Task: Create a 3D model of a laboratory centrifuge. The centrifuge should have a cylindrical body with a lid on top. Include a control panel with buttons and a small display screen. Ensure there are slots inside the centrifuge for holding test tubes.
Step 381:
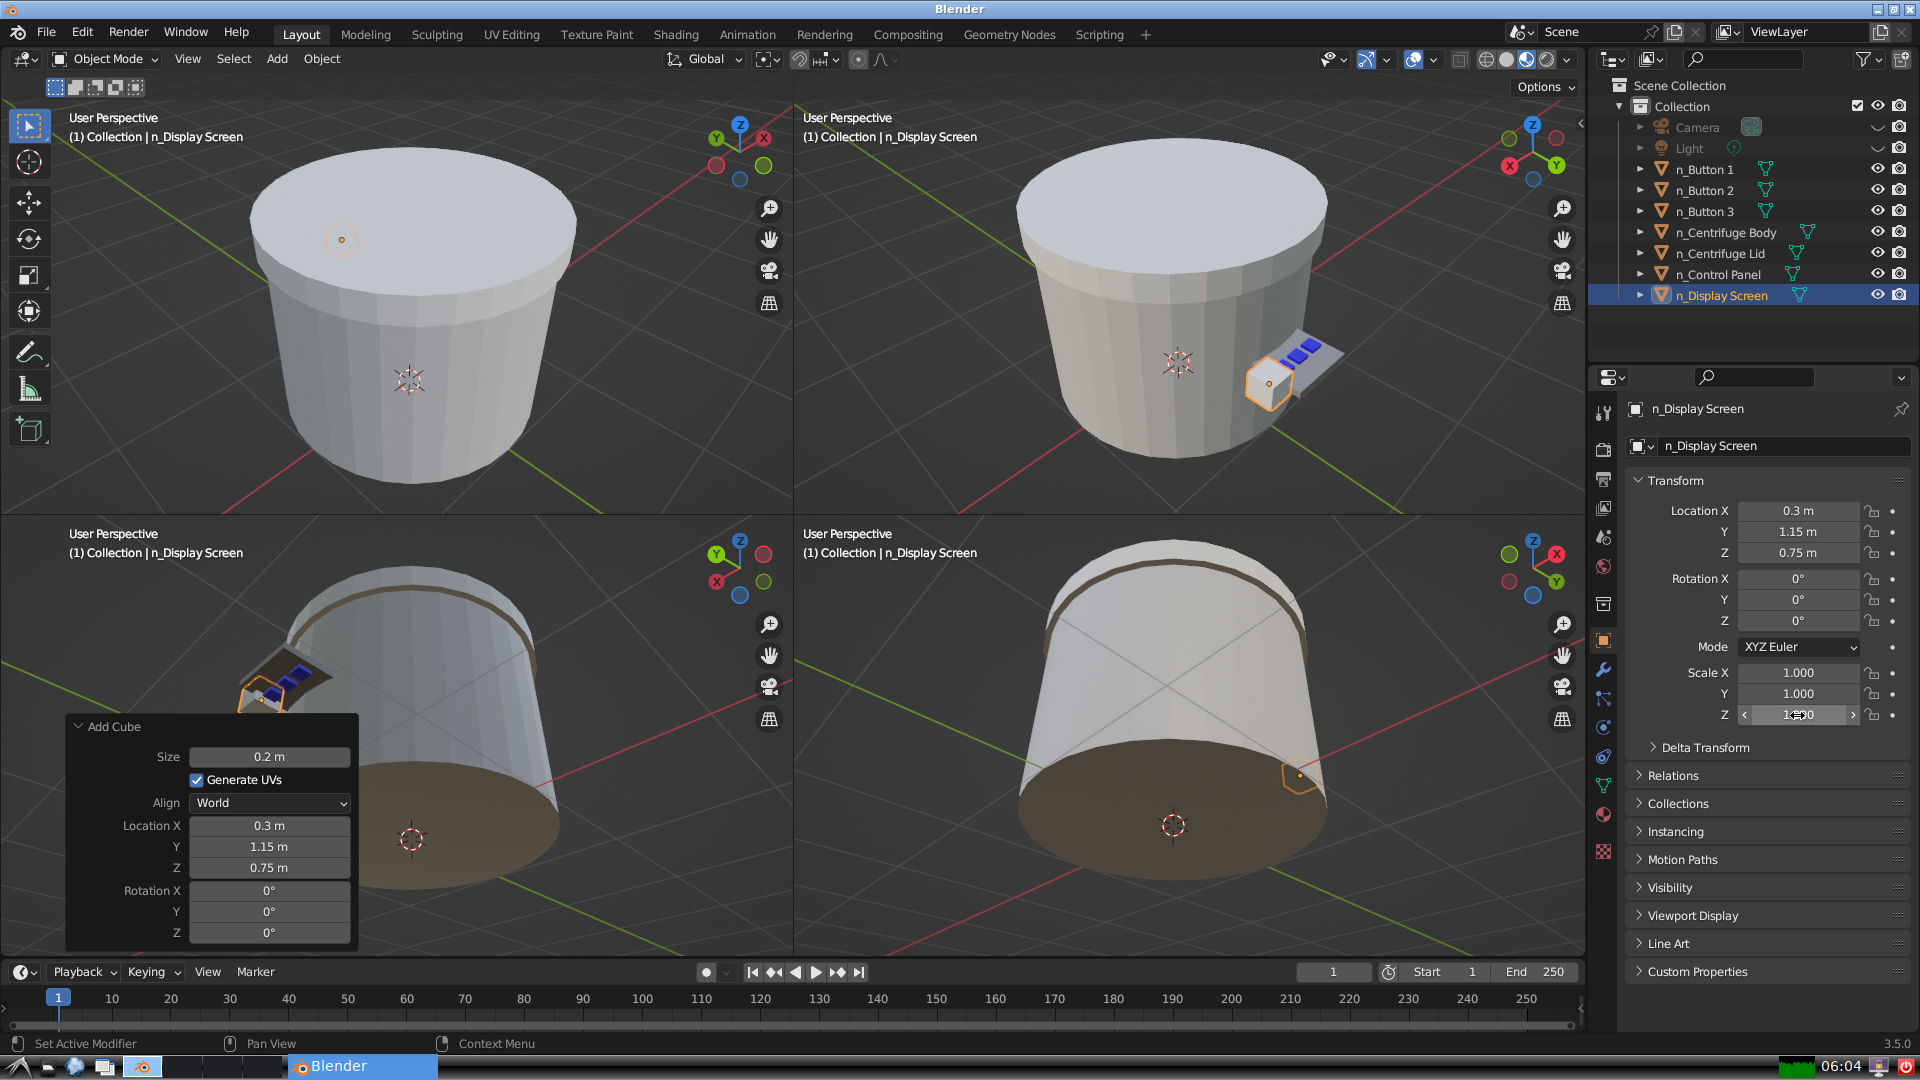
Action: click: no